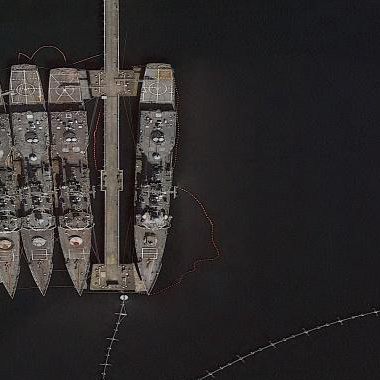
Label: destroyer